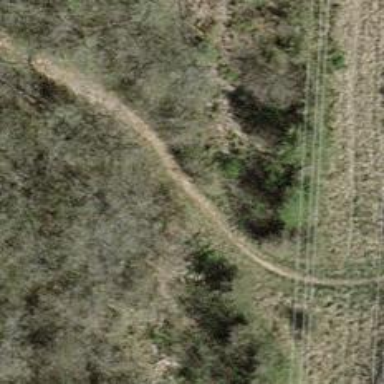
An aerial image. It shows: Ground path.